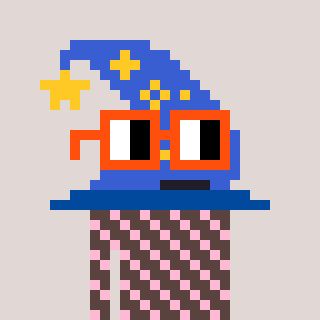
a pixel art character with square orange glasses, a wizard hat-shaped head and a darkbrown-colored body on a warm background